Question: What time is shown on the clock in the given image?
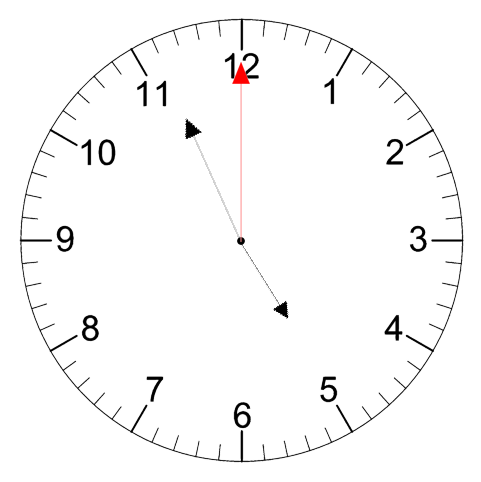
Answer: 04:56:00